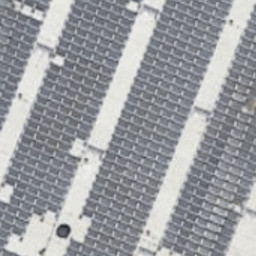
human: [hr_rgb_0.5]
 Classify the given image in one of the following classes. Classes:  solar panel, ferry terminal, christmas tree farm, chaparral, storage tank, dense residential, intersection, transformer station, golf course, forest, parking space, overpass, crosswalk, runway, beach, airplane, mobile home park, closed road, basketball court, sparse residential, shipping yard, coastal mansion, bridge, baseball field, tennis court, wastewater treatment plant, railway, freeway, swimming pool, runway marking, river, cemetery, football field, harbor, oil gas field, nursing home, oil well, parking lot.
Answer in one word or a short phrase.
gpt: solar panel